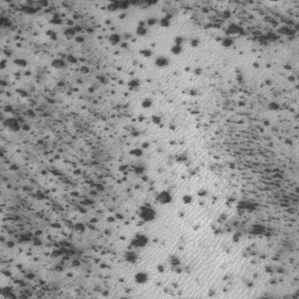
Label: frost